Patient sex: F
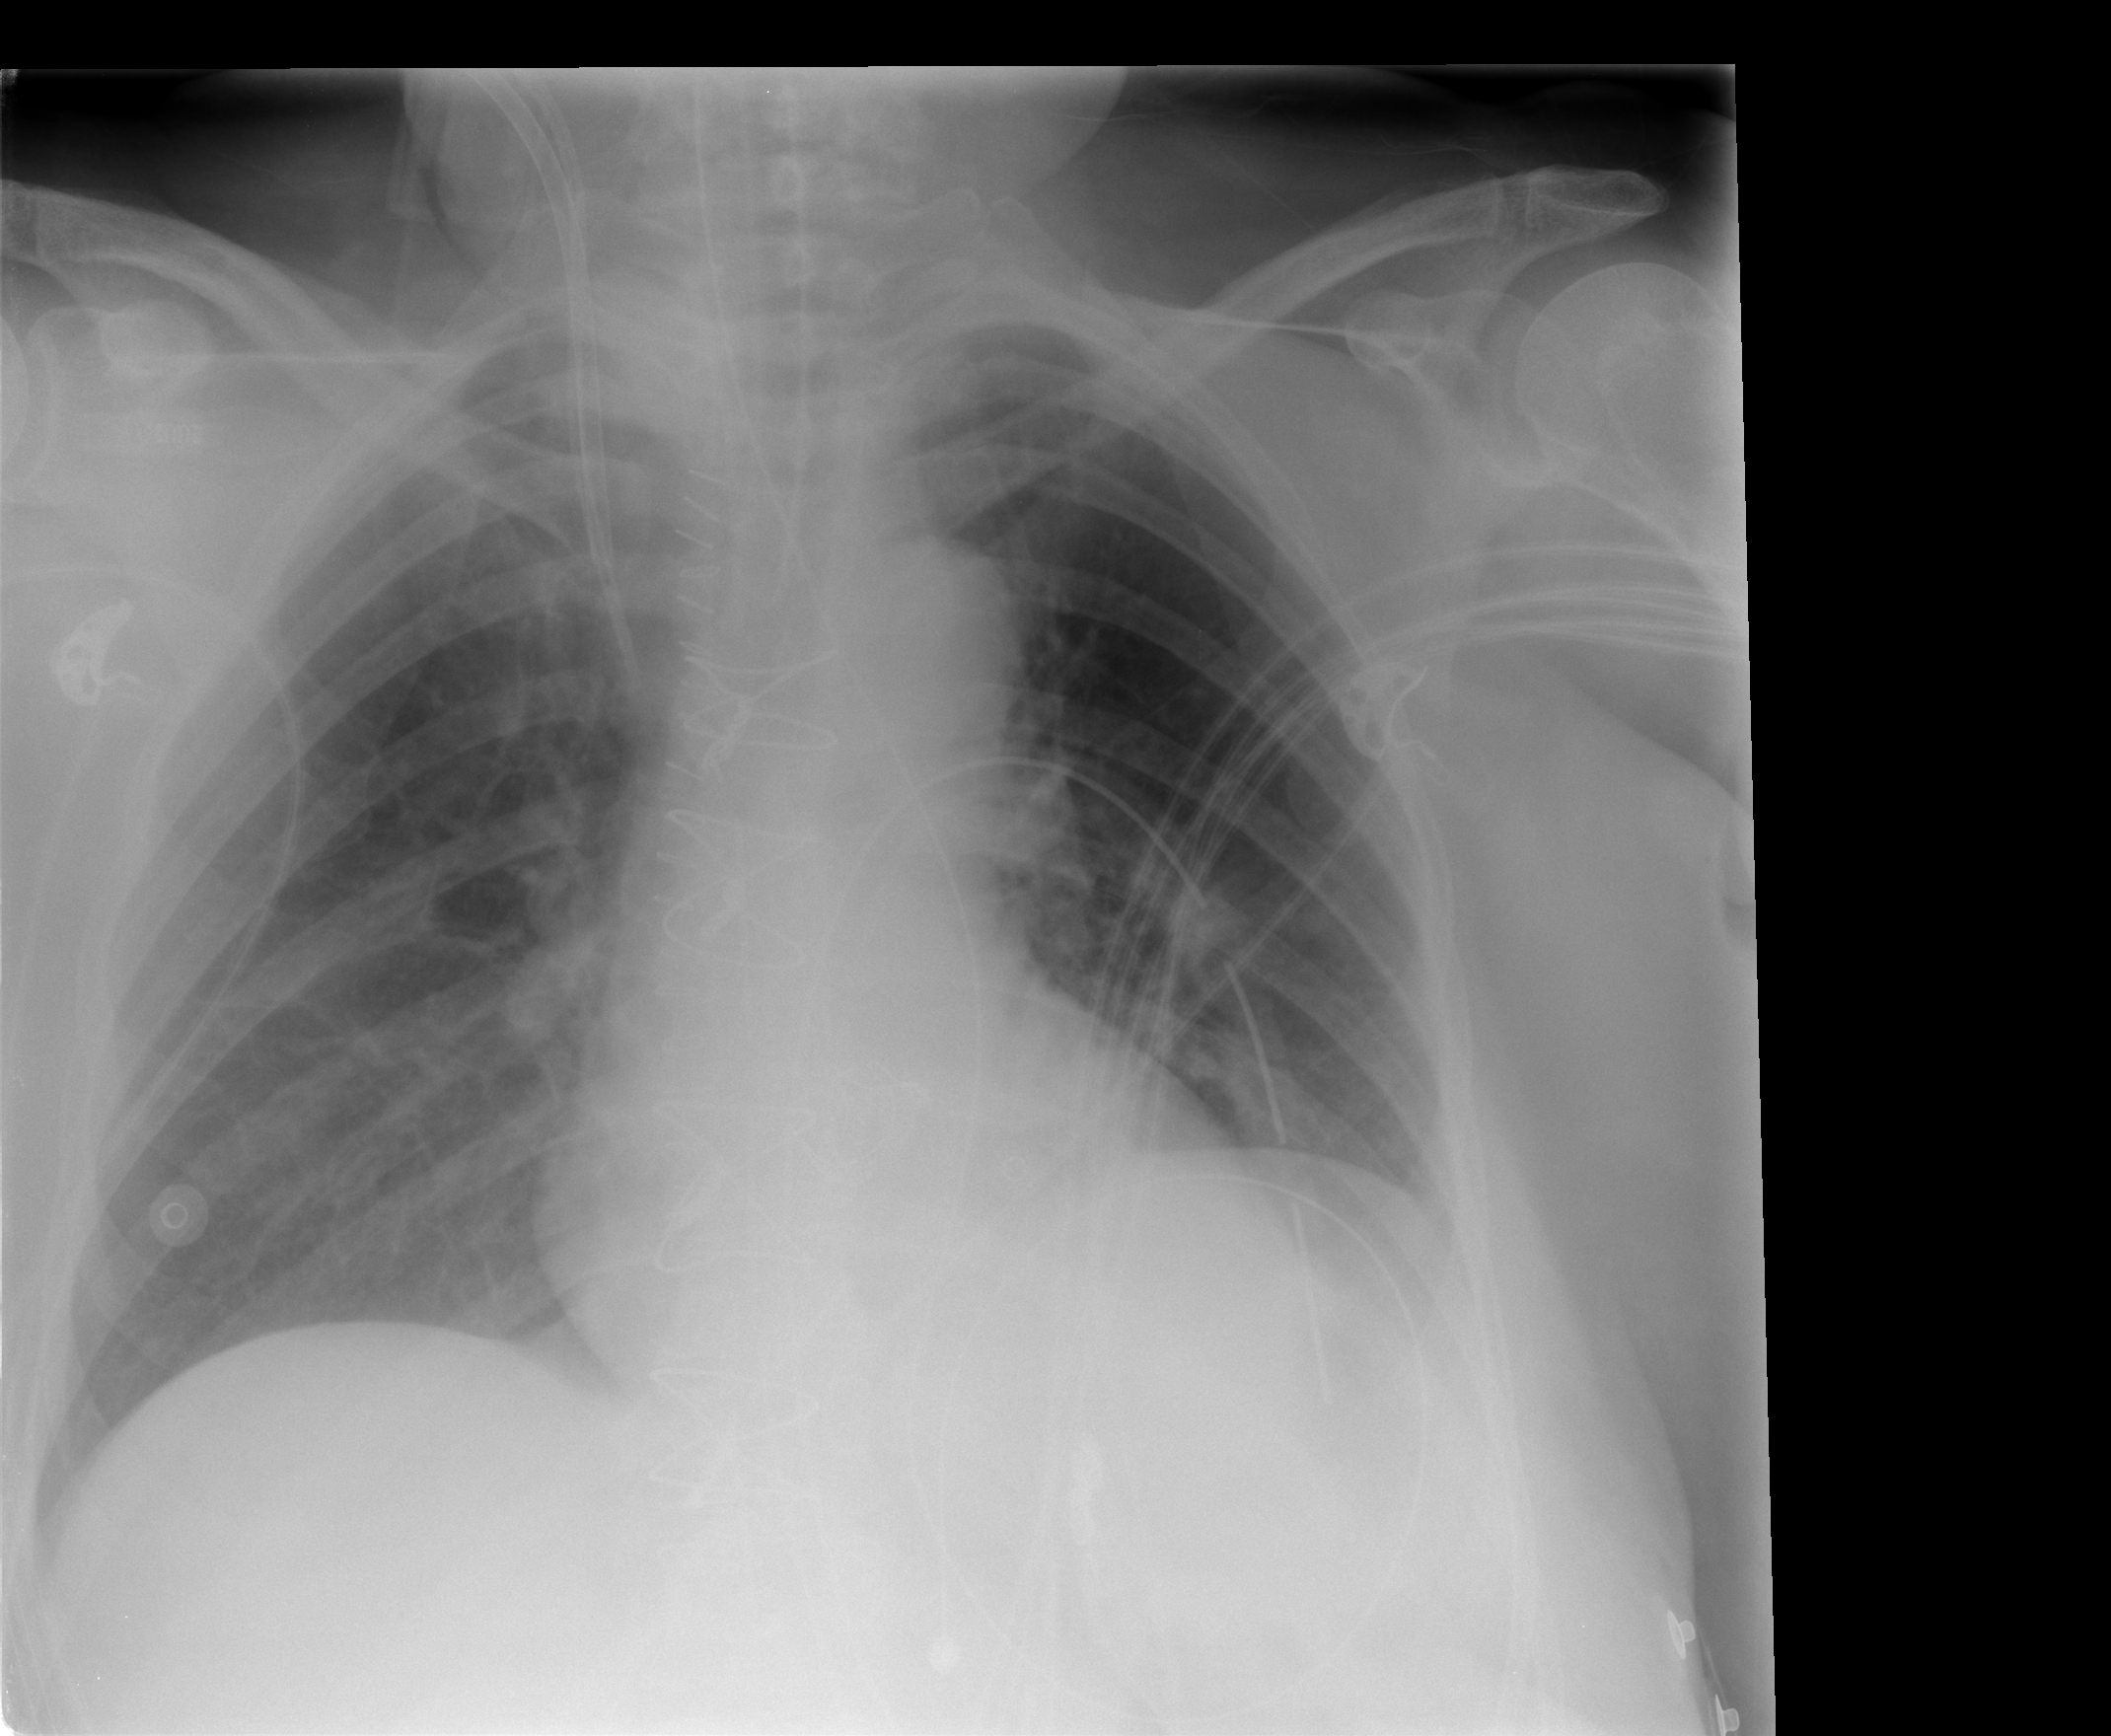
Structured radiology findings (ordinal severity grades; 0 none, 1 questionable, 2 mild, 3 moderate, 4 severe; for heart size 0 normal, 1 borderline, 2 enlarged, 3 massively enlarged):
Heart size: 0
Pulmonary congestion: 0
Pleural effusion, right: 2
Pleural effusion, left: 2
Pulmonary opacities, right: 2
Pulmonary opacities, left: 0
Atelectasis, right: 0
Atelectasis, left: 2